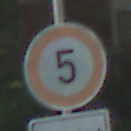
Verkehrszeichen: Geschwindigkeit5
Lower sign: HinweiseAufGefahrenDurchVerbaleAngabe11
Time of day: Midday
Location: Outdoor (Suburban)
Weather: Clear
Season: NotSpecified
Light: Natural